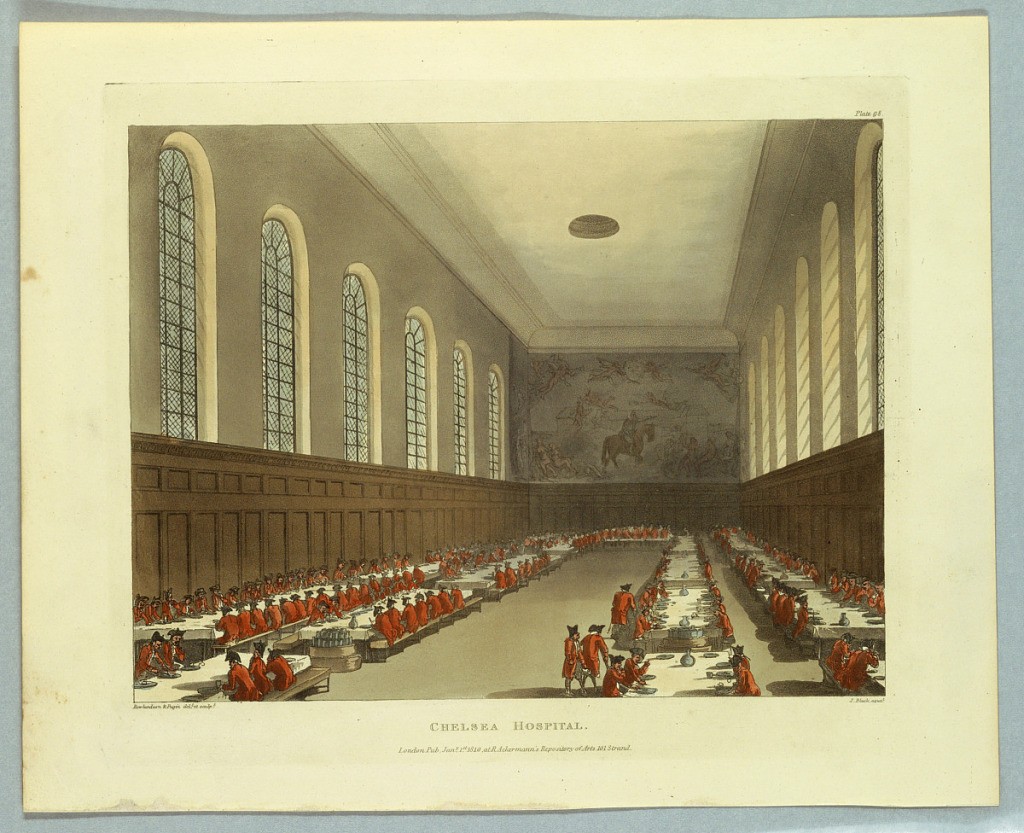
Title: Chelsea Hospital, from "Ackermann's Repository"
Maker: Thomas Rowlandson, British, 1756–1827
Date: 1810
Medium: Aquatint, brush and watercolor on paper
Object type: Print
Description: Men in red military coats eat at rows of tables, in a high hall. Mural, rear wall. Title, artists', and publisher's names below.